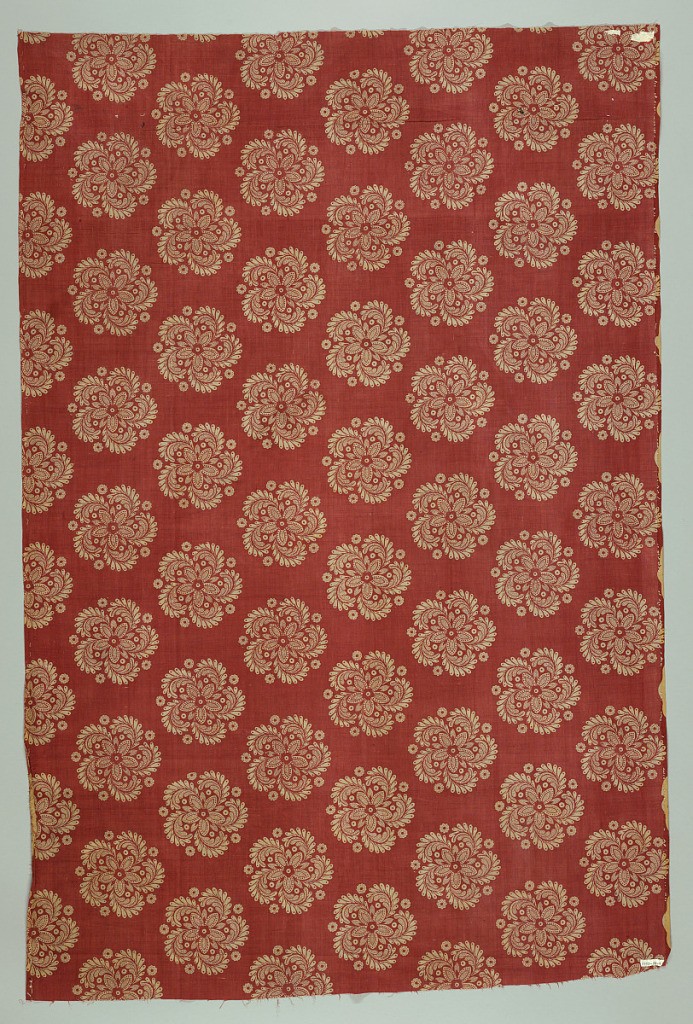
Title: Textile
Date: early 19th century
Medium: cotton Technique: block printed on plain weave and resist
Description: Small panel of printed and resisted cotton in red and cream. Red ground shows stlyized flower head and foliage in shape of circle, achieved by resist; details applied by block.